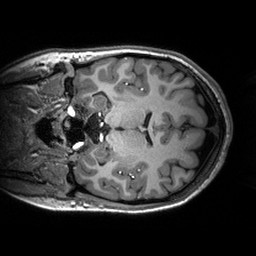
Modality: T1w
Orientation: coronal
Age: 20
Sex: female
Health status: healthy
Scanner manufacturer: siemens
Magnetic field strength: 3 T
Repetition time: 2.53 s
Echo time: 0.00288 s